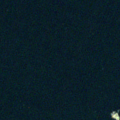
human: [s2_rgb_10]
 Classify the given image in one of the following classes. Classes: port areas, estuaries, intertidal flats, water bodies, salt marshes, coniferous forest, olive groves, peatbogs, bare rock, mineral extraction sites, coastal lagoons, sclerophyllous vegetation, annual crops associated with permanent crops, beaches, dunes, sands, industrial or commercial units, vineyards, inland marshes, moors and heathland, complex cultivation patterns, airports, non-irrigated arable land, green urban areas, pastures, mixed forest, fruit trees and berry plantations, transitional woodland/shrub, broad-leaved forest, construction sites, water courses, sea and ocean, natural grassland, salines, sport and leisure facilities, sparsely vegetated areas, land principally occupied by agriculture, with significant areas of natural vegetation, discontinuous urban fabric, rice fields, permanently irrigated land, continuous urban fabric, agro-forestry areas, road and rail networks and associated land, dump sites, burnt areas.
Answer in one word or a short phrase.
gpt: sea and ocean